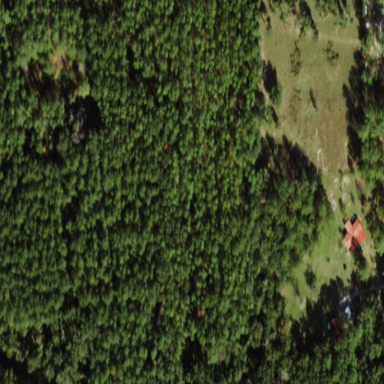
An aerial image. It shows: Mixed leaf woodland.